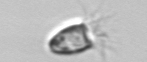
Label: Balanion